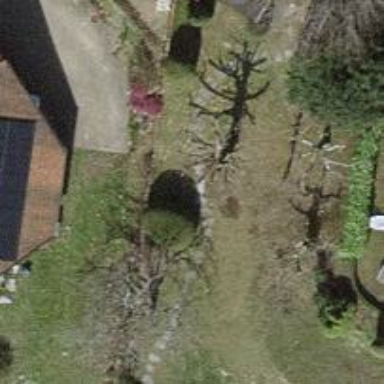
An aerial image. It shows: Deciduous broadleaved tree in garden.